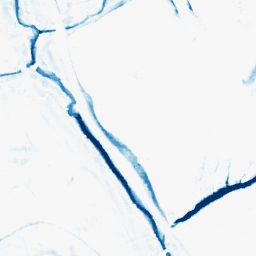
Category: morphological
Decomposition family: morphological_square
Decomposition parameters: operation: closing
size: 10
Upsampling method: sinc_blackman
Upsampling parameters: scale: 8
kernel_size: 16
Upsampling scale: 8